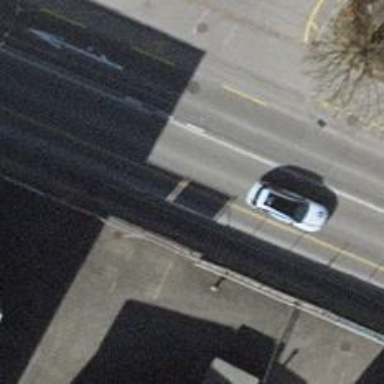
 and shared busway on the right for cyclists."